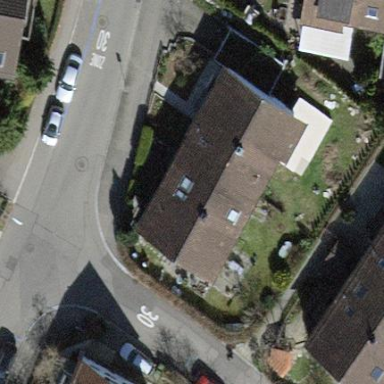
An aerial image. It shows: Semidetached house with gabled roof.